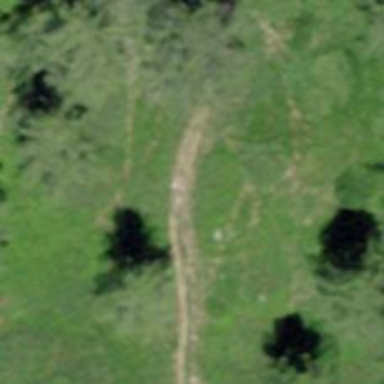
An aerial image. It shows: Path.